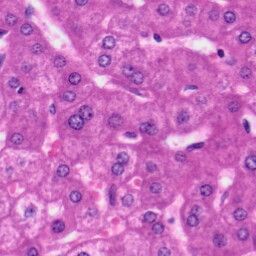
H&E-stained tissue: Liver